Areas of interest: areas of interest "Home Inn Business Hotel (Hangzhou West Lake Hubei Pedestrian Street Branch)"
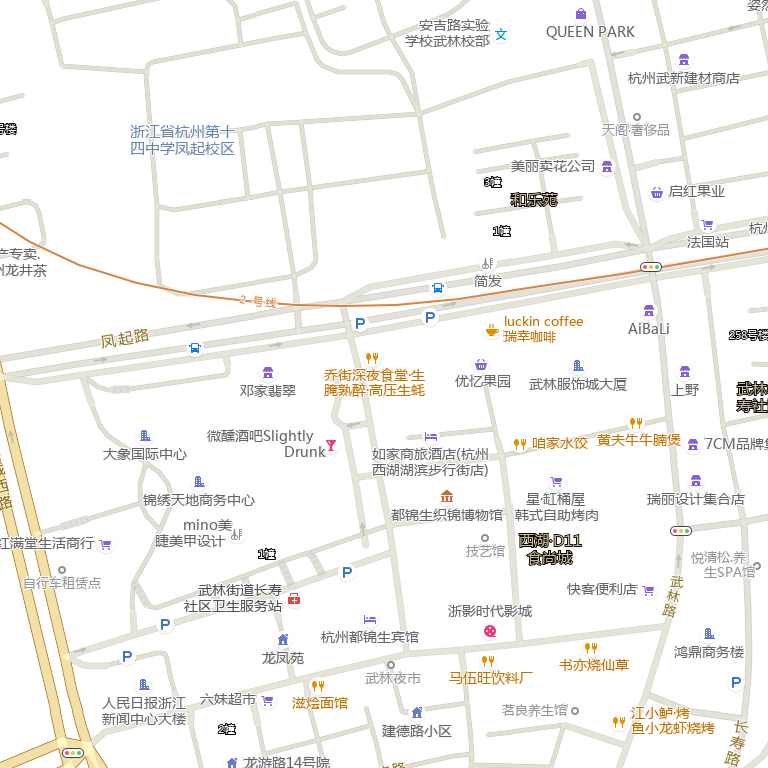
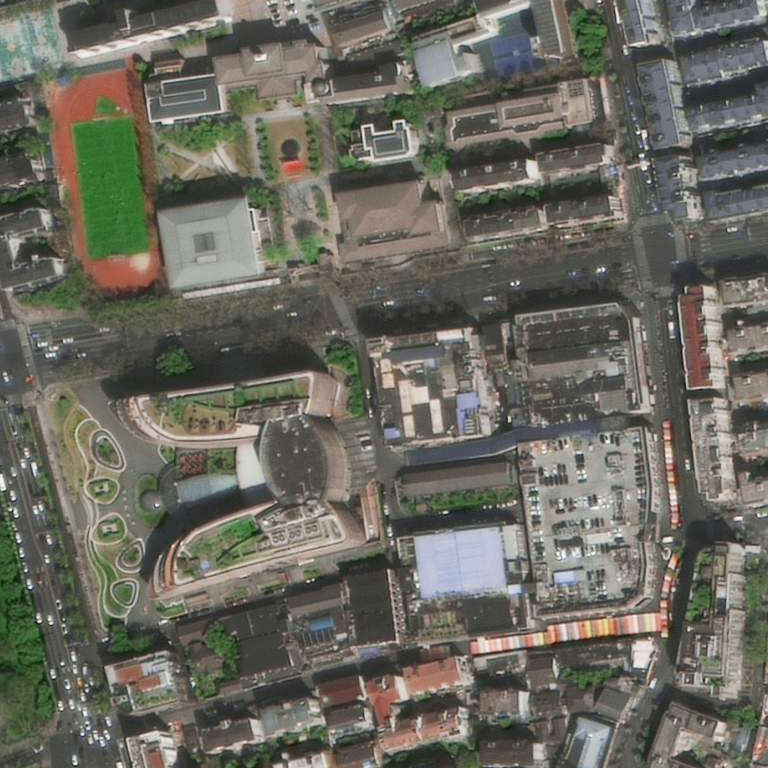